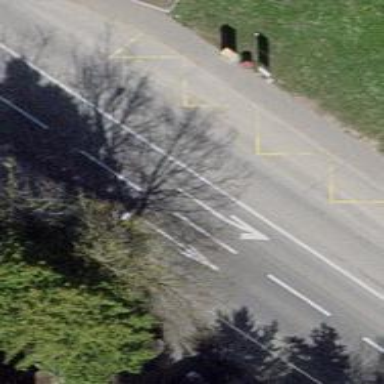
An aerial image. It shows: Bus stop with shelter for public transportation.